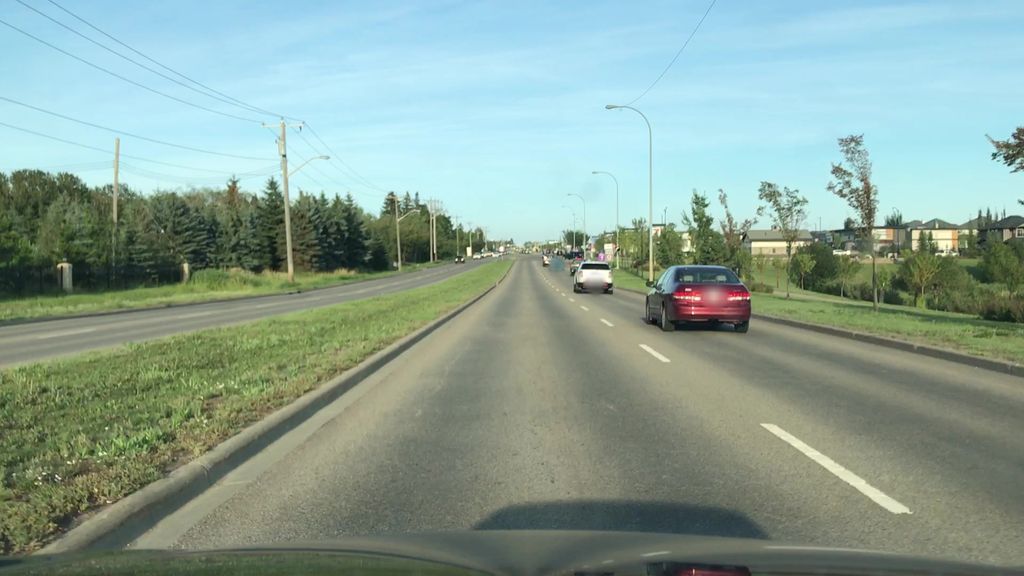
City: edmonton